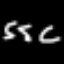
Label: squiggle